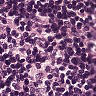
Metastatic tissue present: no